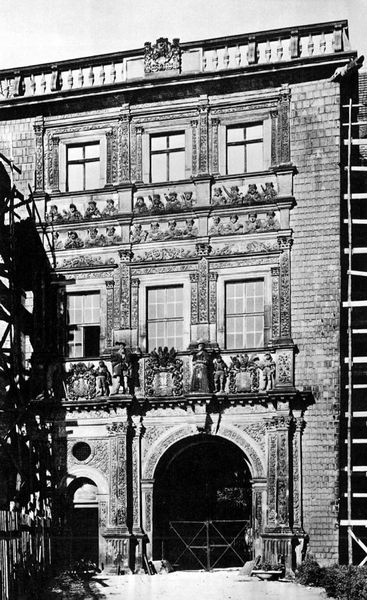
Titel: Torhaus vom Schloss
Standort: Brzeg, Schloss (EU - PL)
Schlagwörter: fenster, gebäude, haus, architektur, relief, bogen, fassade, backstein, rundbogen, ornamente, verzierung, tor, foto, fotografie, eingang, gerüst, sprossen, torbogen, balustrade, schwarzweiß, fries, portal, portikus, einfahrt, renovierung, geänder, 19. jahrhundert